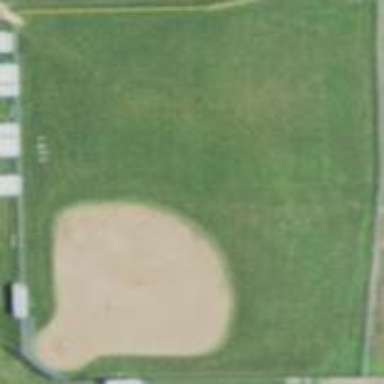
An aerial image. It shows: Baseball pitch for leisure land activities.